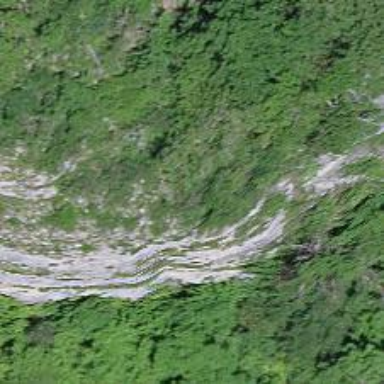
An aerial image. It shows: Cliff in nature.